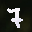
Label: 7